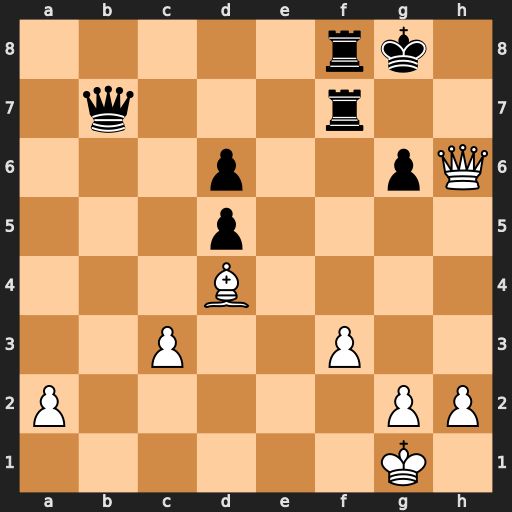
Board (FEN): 5rk1/1q3r2/3p2pQ/3p4/3B4/2P2P2/P5PP/6K1
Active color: w
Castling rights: -
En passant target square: -
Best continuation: Qh8#